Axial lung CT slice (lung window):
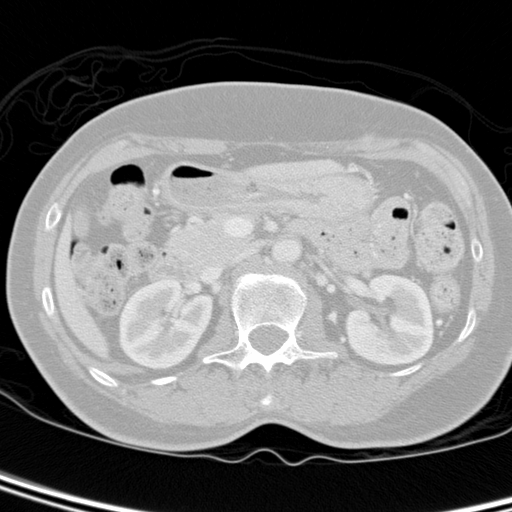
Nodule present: no